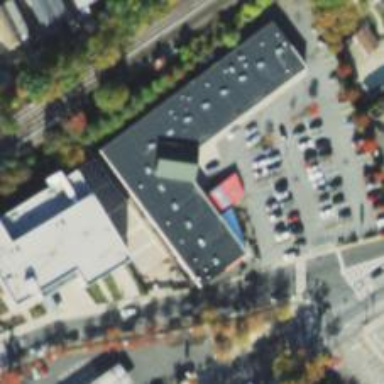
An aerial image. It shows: Convenience shop.